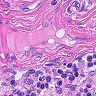
Metastatic tissue present: no